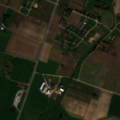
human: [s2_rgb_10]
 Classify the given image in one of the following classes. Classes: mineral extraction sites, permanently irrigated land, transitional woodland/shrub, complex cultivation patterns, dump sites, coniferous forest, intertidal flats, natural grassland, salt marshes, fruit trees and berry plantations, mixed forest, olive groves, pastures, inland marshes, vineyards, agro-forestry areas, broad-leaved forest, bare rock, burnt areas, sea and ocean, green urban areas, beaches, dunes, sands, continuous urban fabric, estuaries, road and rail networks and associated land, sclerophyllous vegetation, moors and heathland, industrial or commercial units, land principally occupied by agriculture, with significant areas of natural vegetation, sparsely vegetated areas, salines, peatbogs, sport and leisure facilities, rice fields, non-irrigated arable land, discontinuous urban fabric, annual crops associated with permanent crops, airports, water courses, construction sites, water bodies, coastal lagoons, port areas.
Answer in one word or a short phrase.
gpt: discontinuous urban fabric, non-irrigated arable land, complex cultivation patterns